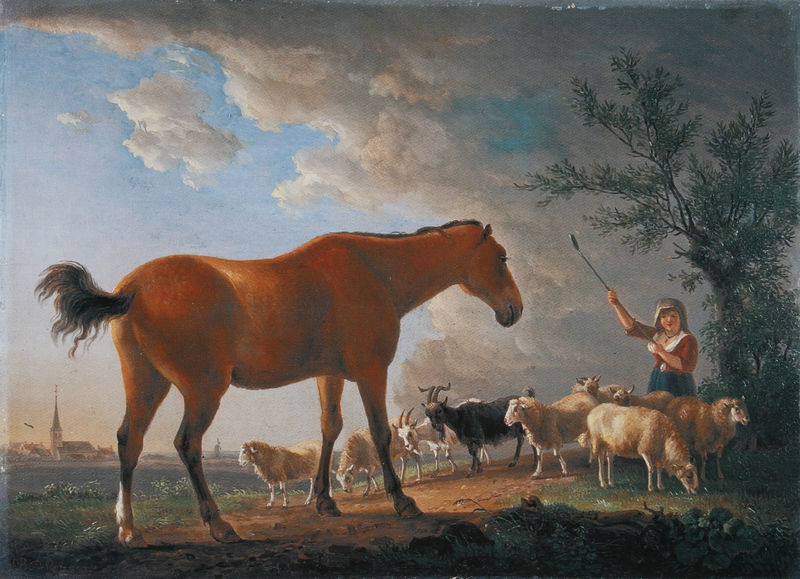
Titel: Pferd und Schäferin
Künstler: Jean-Baptiste de Roy
Standort: Mainz
Institution: Landesmuseum
Schlagwörter: angriff, baum, blau, gemälde, gewitter, himmel, schatten, weiß, wolken, grün, kirchturm, landschaft, mädchen, sand, stadt, abend, blumen, braun, frau, grau, hintergrund, kleid, schwarz, gras, rot, tier, tiere, weg, wiese, wolke, rock, bluse, gräser, horizont, häuser, hügel, natur, strauch, weide, kirche, boden, realismus, kind, pflanzen, pferd, pferde, stock, turm, mähne, rappe, schweif, kopfbedeckung, magd, sommer, genrebild, ort, stab, dorf, grasen, herde, treiben, sturm, unwetter, blue, church, hat, oil, red, white, afternoon, arm, black, country, dark, dress, gray, green, grey, hair, lady, old, painting, skirt, woman, kopftuch, flowers, brown, perspective, plant, junge, grass, bauer, rinder, schaf, knabe, gewitterwolken, runge, fuchs, cloud, clouds, horses, sky, tree, fressen, girl, head, house, landscape, nature, peasant, atmospheric perspective, horizon, lane, sun, tower, village, brauner, child, feet, hörner, evening, light, path, plants, bock, schafe, hirte, hirtin, schäfer, schäferin, hillside, shadow, cap, coat, fur, kerchief, realism, scarf, animals, bird, tail, woamn, schleuder, eagle, ziegenbock, ziege, gaul, weise, necklace, hirtenjunge, cloudy, storm, meadow, pasture, town, outside, rural, ziegen, ziegenhirte, bäurin, city, arms, pastoral, trunk, cathedral, vertical, schafherde, ground, crop, ears, verteidigung, rain, widder, animal, legs, foreground, bush, farm, farmer, horse, branches, blue dress, tale, hoof, horn, horns, vegetation, bay, goat, hooves, paint, ram, sheep, dutch, spire, steeple, livestock, blue sky, dawn, flock, grazing, herd, holland, lamb, lambs, shepard, sheperd, wool, tan, gesture, stick, kid, shepherd, staff, steinschleuder, goats, confrontation, hoofs, mane, earth, sleeves, finial, antreiben, fuchsstute, klepper, wilken, vista, spear, crook, mule, idyll, herder, herding, distant, morning, scenery, present, villag, hourse, tre, nostril, seventeenth century, shepherdess, red horse, acrylic, tempura, chuch, amber, light colours, pastroal, chaple, scoop, kirtin, womean, terain, afssfd, tain, sheep goats, sheepherder, equine, shepardess, black goat, work horse, shep, peep, bo peep, shephered, hubi, orange horse, white goal, roan, chestnut, meetint, hocks, leavesears, browsing, trunkgray, 구름, 초원, 말, 손님, 우연, 조우, 염수, 낯설다, 만남, 호기심, 도시, 외곽, 목수